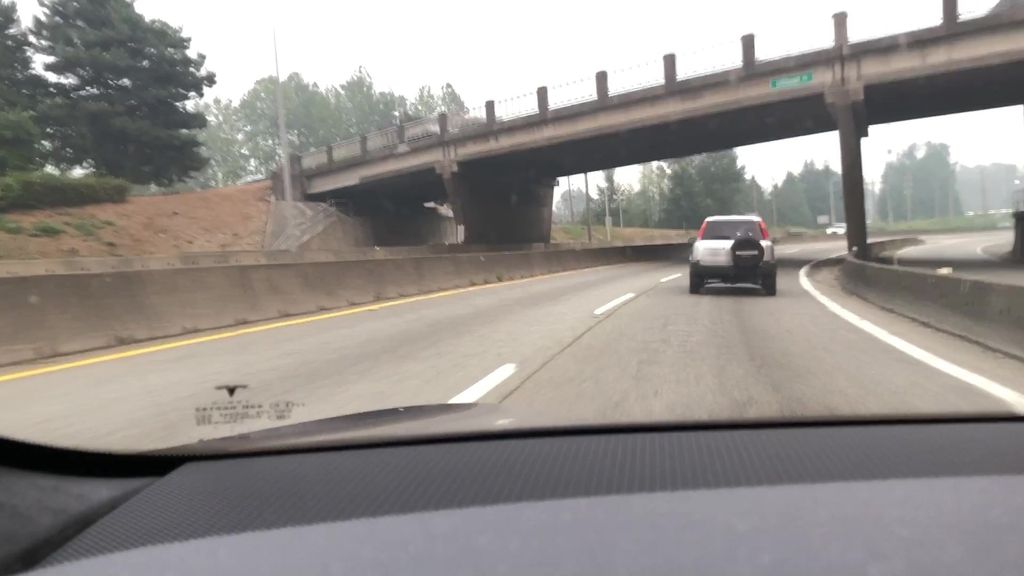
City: vancouver